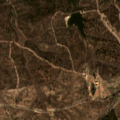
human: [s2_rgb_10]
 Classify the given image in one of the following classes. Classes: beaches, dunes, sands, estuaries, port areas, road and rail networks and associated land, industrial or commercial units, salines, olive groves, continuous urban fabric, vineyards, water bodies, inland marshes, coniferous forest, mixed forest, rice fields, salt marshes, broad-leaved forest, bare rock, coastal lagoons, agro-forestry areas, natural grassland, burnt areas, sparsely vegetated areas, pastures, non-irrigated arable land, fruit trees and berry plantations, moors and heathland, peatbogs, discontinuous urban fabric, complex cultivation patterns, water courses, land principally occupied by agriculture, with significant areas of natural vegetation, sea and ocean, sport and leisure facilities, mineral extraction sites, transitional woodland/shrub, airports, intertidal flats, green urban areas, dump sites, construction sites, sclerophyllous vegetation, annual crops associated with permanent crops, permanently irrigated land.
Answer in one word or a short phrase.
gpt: agro-forestry areas, transitional woodland/shrub